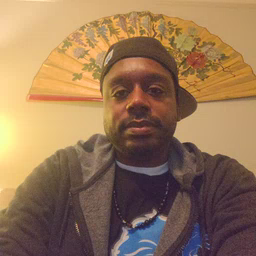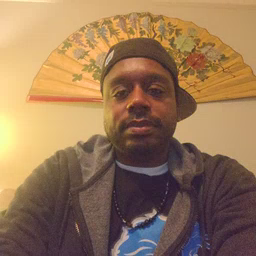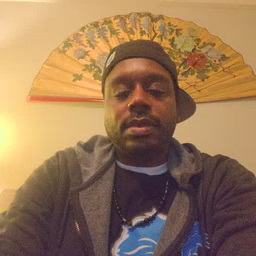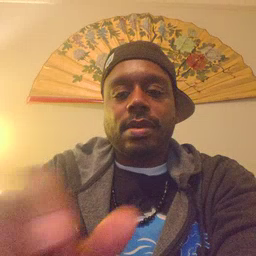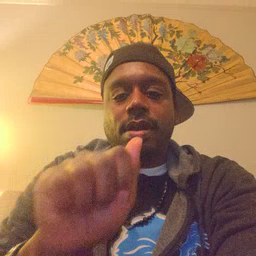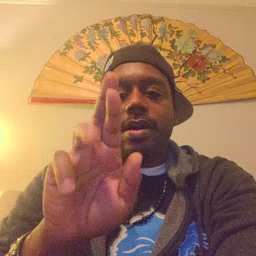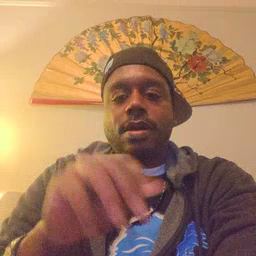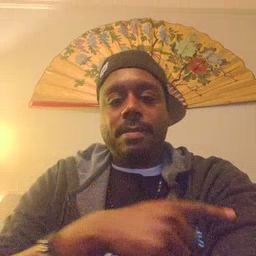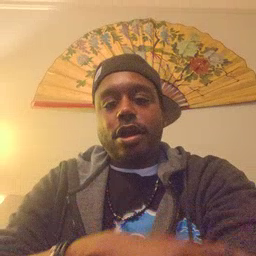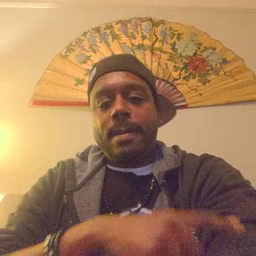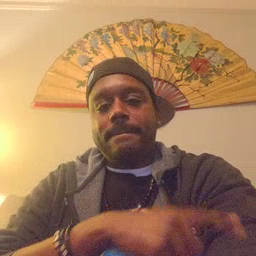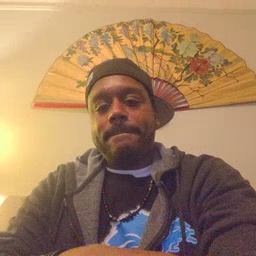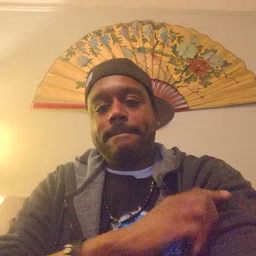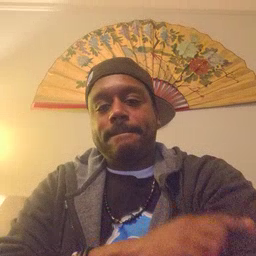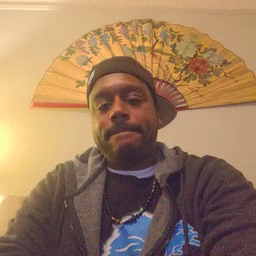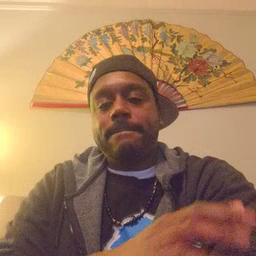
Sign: arm